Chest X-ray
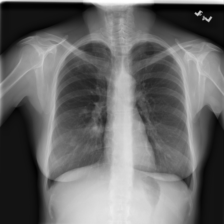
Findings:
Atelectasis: negative
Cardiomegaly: negative
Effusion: positive
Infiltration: negative
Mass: negative
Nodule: positive
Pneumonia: negative
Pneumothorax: negative
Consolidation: negative
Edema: negative
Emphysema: negative
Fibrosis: negative
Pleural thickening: negative
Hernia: negative